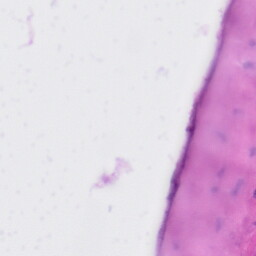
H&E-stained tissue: Liver